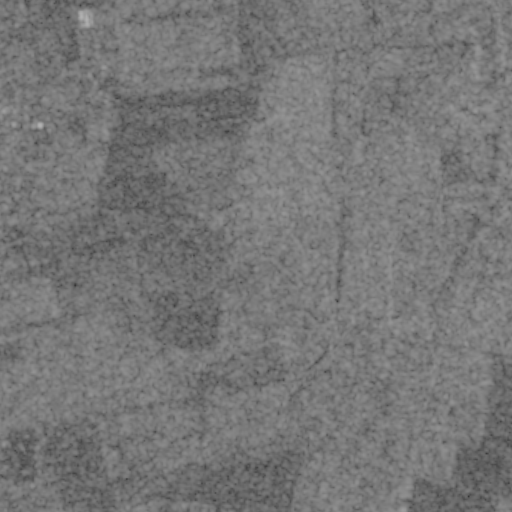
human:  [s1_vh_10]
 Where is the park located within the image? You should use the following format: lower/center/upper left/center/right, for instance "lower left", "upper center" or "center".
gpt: The park is located in the upper left of the image.
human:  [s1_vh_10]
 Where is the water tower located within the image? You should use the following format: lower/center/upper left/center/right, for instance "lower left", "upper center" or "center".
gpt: The water tower is located in the upper left of the image.
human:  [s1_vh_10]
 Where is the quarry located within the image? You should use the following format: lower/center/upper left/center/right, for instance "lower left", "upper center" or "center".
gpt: There is no quarry in the image.

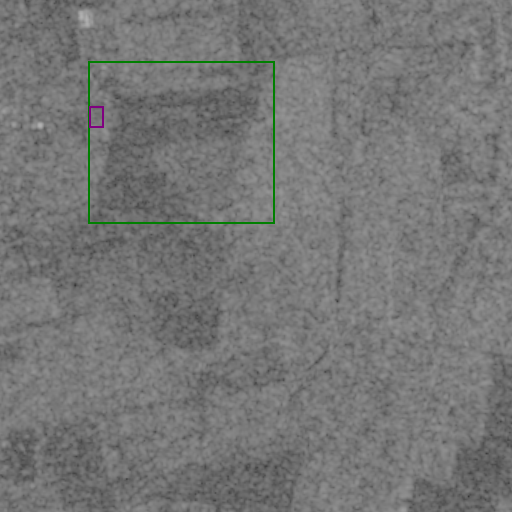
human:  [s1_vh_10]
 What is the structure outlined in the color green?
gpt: The structure outlined in green is a crop field.
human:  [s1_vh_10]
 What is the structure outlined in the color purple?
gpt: The structure outlined in purple is a park.
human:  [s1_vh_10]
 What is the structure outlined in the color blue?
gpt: There is no blue outline.